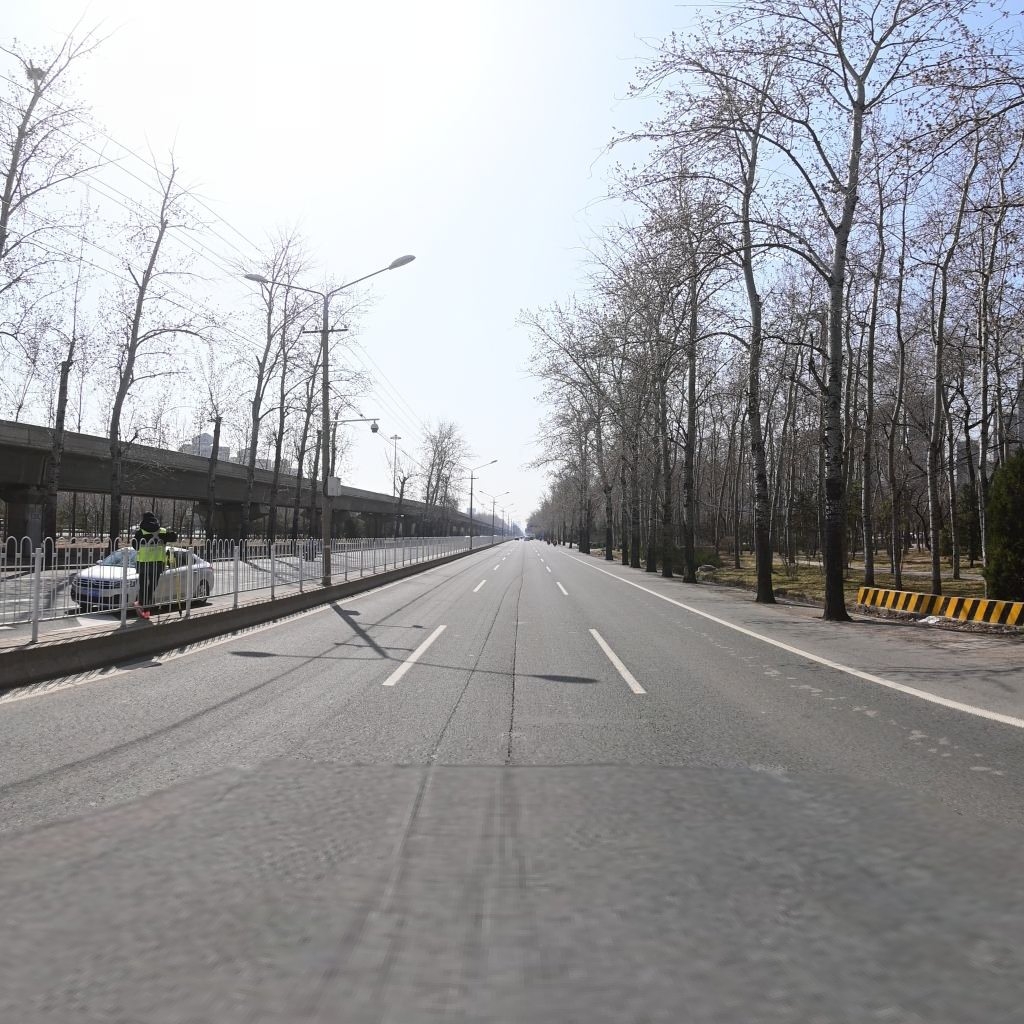
Region: Chaoyang
Road damage annotations: longitudinal crack, longitudinal crack